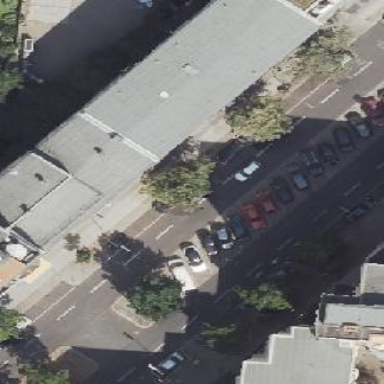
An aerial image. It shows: Building with apartments and flat roof.